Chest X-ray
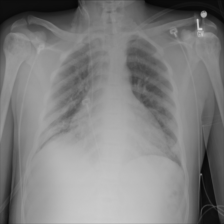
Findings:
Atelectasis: negative
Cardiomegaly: negative
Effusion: negative
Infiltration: negative
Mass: negative
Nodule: negative
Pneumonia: negative
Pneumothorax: negative
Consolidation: negative
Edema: negative
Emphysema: negative
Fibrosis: negative
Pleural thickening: negative
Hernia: negative